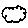
Label: cloud